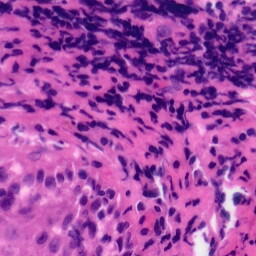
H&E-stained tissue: Tonsil